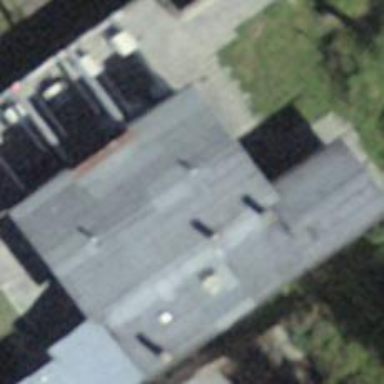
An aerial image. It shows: Restaurant.